Question: I have made an android activity in that i have put a scrollView,Now i want that when i open the activity,It should alreay scrolled up to 20% ,But it should be scrolled down after that,I have tried so many links and refrences for that,But i am failed to do that,Can anyone please help me how can i do it,My xml code is as below for scrollview,I have put image,I want scrollview show already scrolled to some fixed height on startup of activity.
'''
<ScrollView
android:id="@+id/scr_profile"
android:layout_width="fill_parent"
android:layout_height="fill_parent"
android:fillViewport="true"
android:scrollY="200dp"
android:scrollbars="none" >
<RelativeLayout
android:layout_width="fill_parent"
android:layout_height="fill_parent" >
......
</ScrollView>
'''
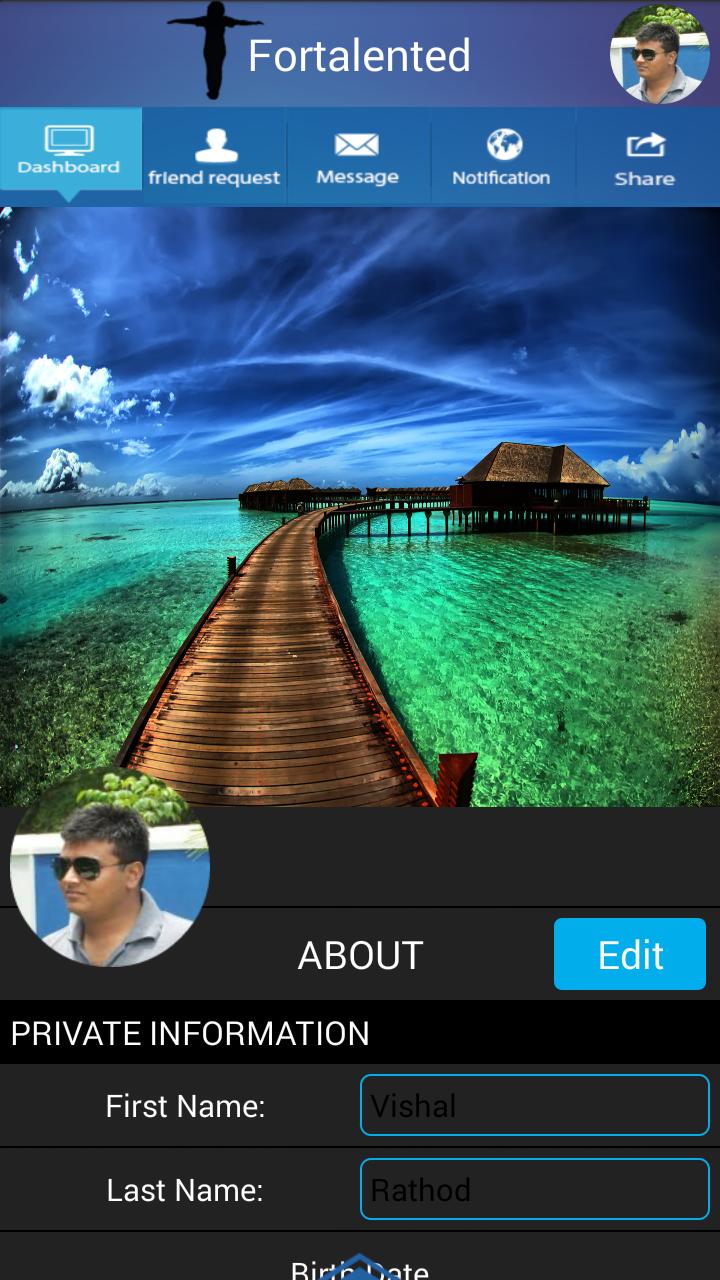
Answer: Have you try Runnable?
'''
final ScrollView scroll = (ScrollView) this.findViewById(R.id.scr_profile);
scroll.post(new Runnable() {
@Override
public void run() {
scroll.scrollTo(200, 200);
}
});
'''
this does work for me.